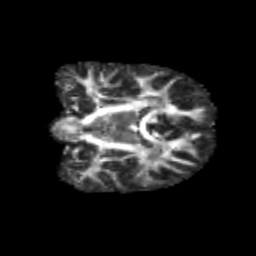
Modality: FA
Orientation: coronal
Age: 11
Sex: male
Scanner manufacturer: siemens
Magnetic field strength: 3 T
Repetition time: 3.8 s
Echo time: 0.07 s